Field crop: maize
Growth stage: 2
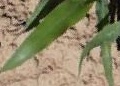
Species: maize